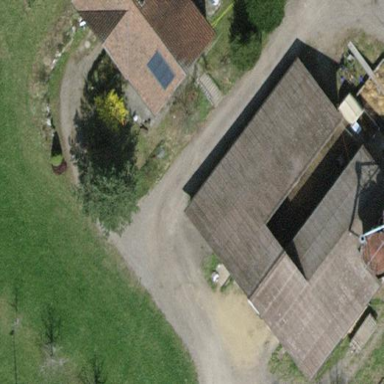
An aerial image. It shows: Rural barn.